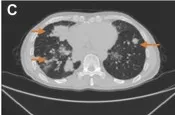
Image evaluation after fourth-line treatment of penpulimab combined with lenvatinib in May 2022: dissociated response.
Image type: radiology (ct)